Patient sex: M
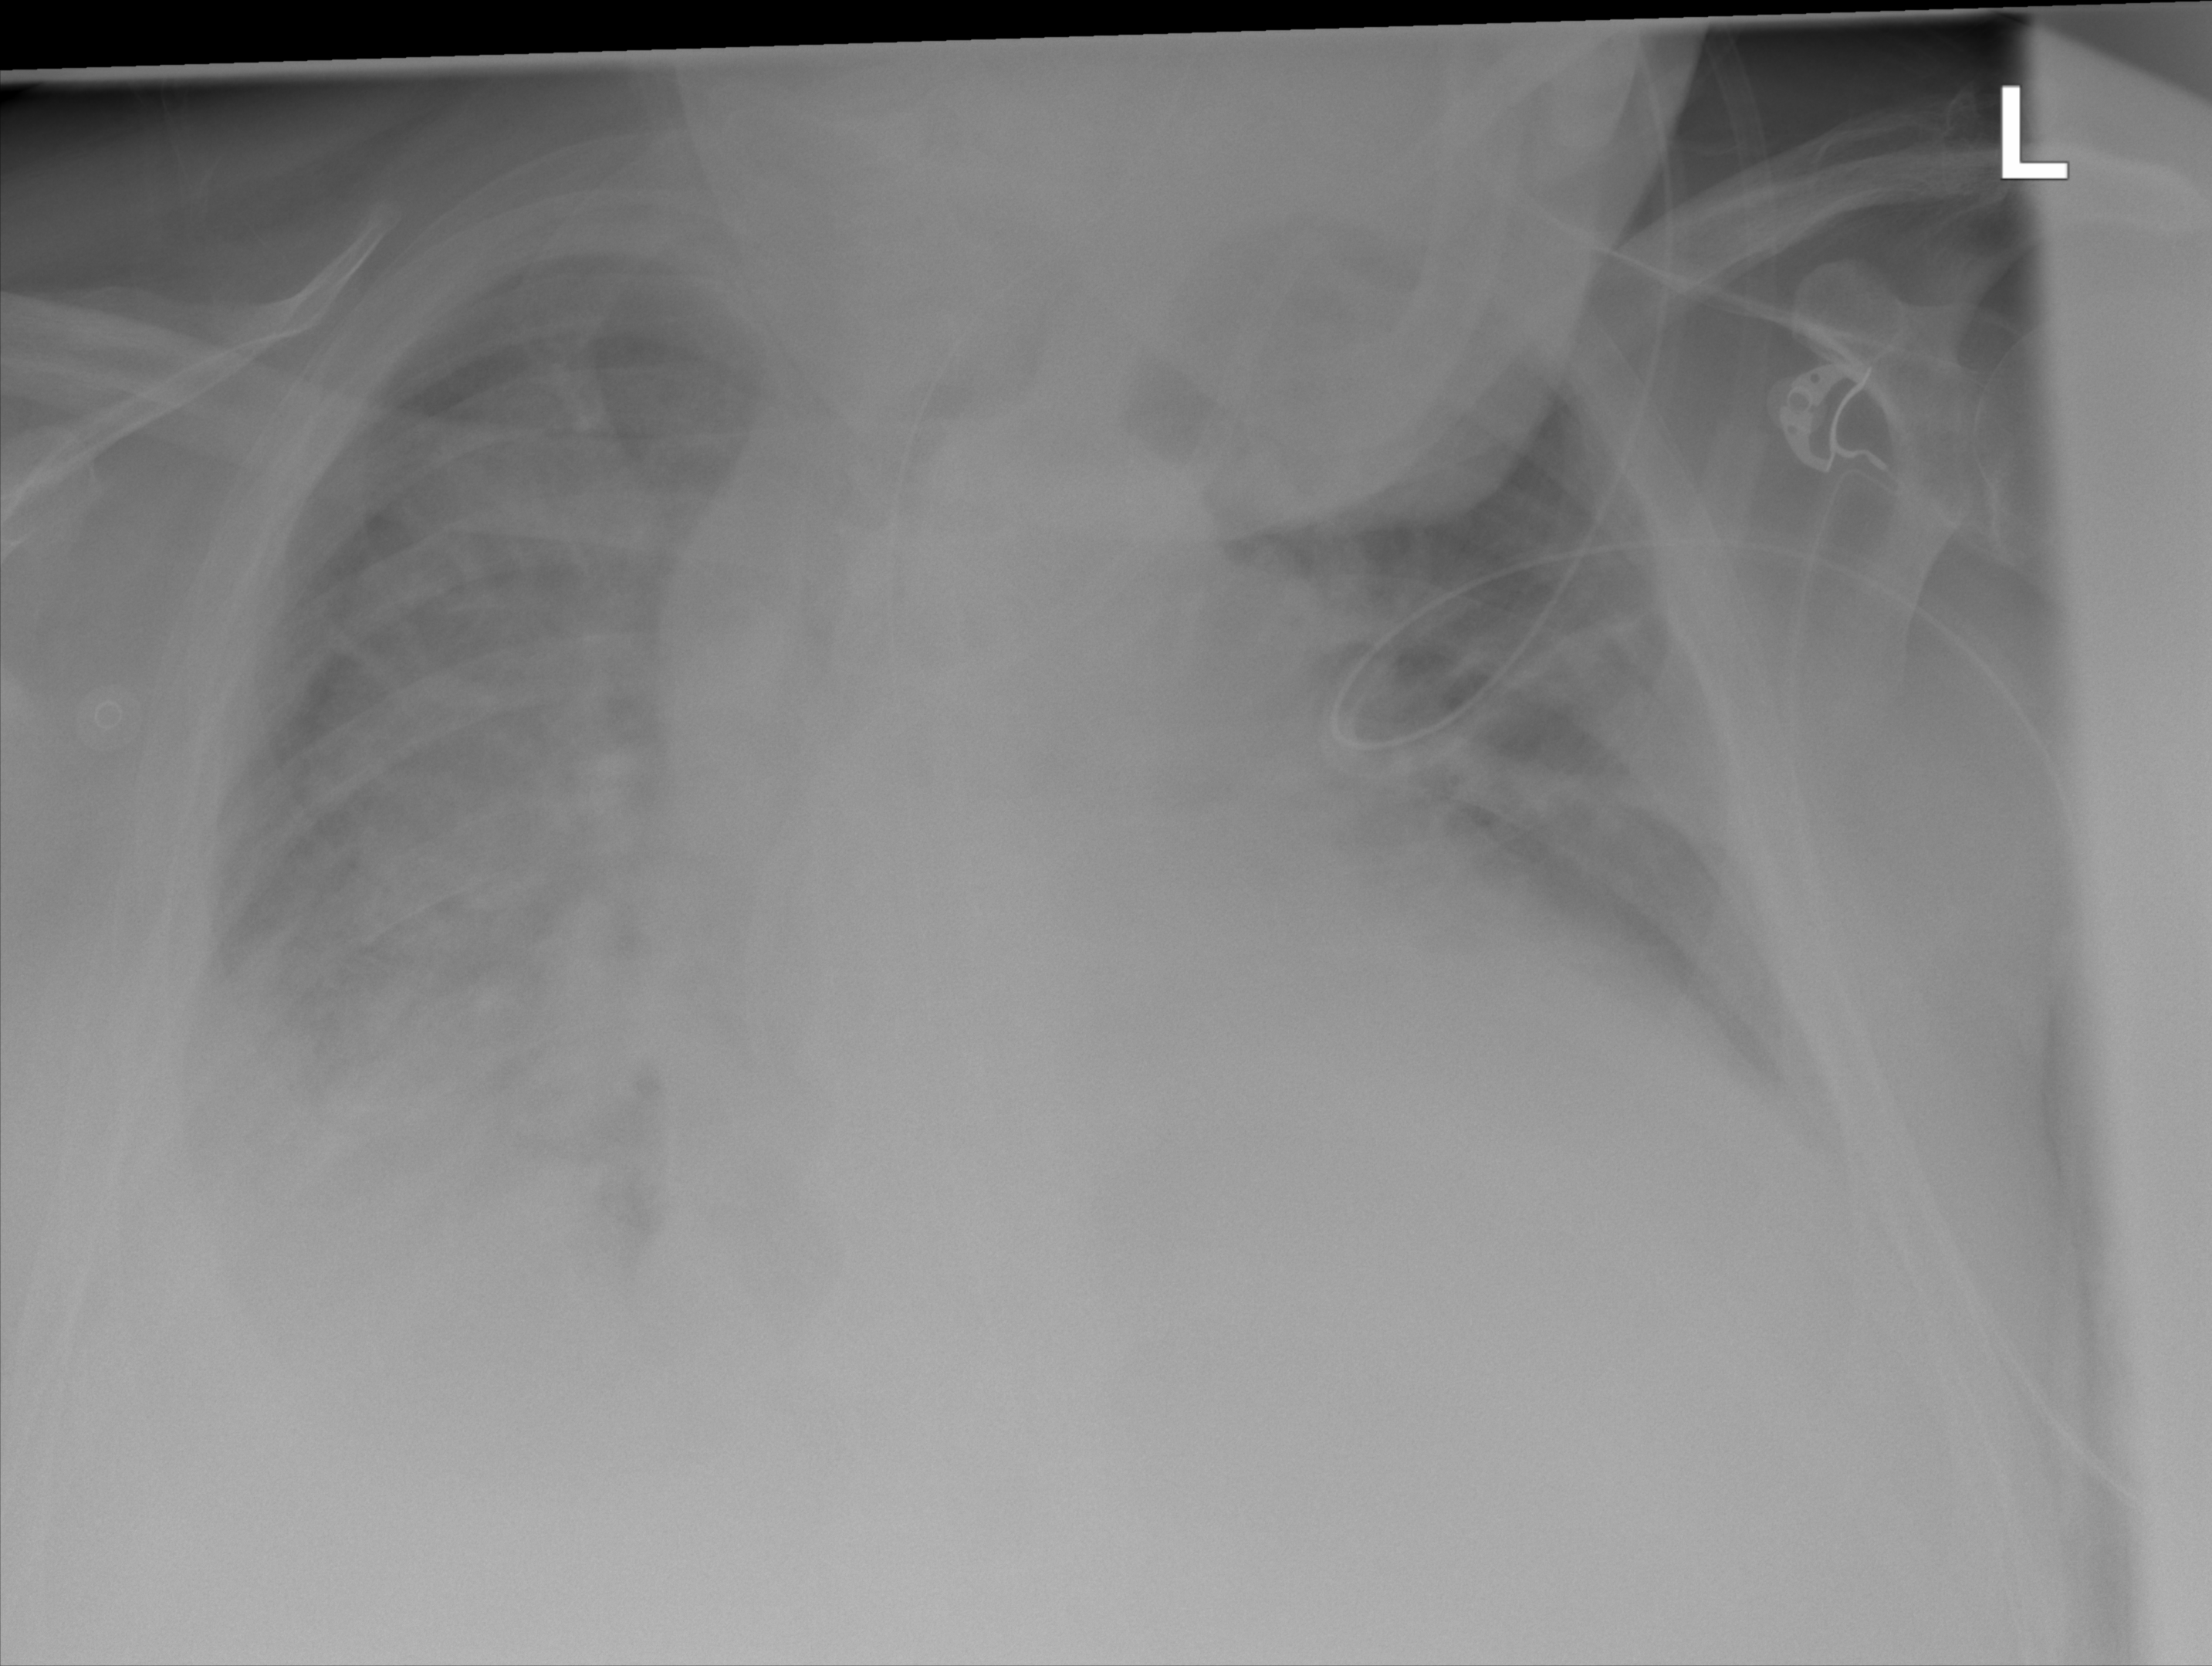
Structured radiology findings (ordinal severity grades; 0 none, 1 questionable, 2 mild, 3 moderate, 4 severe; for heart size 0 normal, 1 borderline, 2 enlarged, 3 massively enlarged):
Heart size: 2
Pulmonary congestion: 2
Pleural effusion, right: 3
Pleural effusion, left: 3
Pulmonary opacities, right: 4
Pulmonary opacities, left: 3
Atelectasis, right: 3
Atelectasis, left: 0